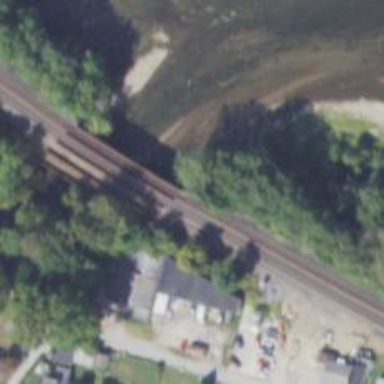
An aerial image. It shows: Bridge over railway line.